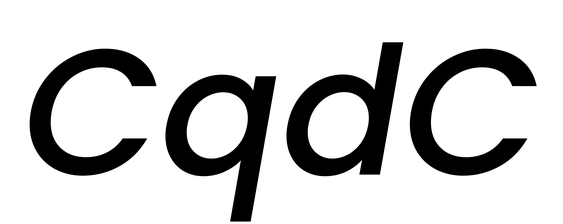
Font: Poppins-MediumItalic